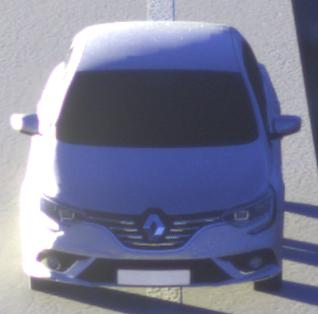
Make: Renault
Model: Mégane ENERGY TCe 100
Detailed model: Mégane (IV)
Model produced from: 2016/03
Model produced until: 2018/08
Doors: 5
Color: white
Road condition: dry road
Daytime: sunrise or sunset
Contrast: high contrast